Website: crate-barrel
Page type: customer-info-address
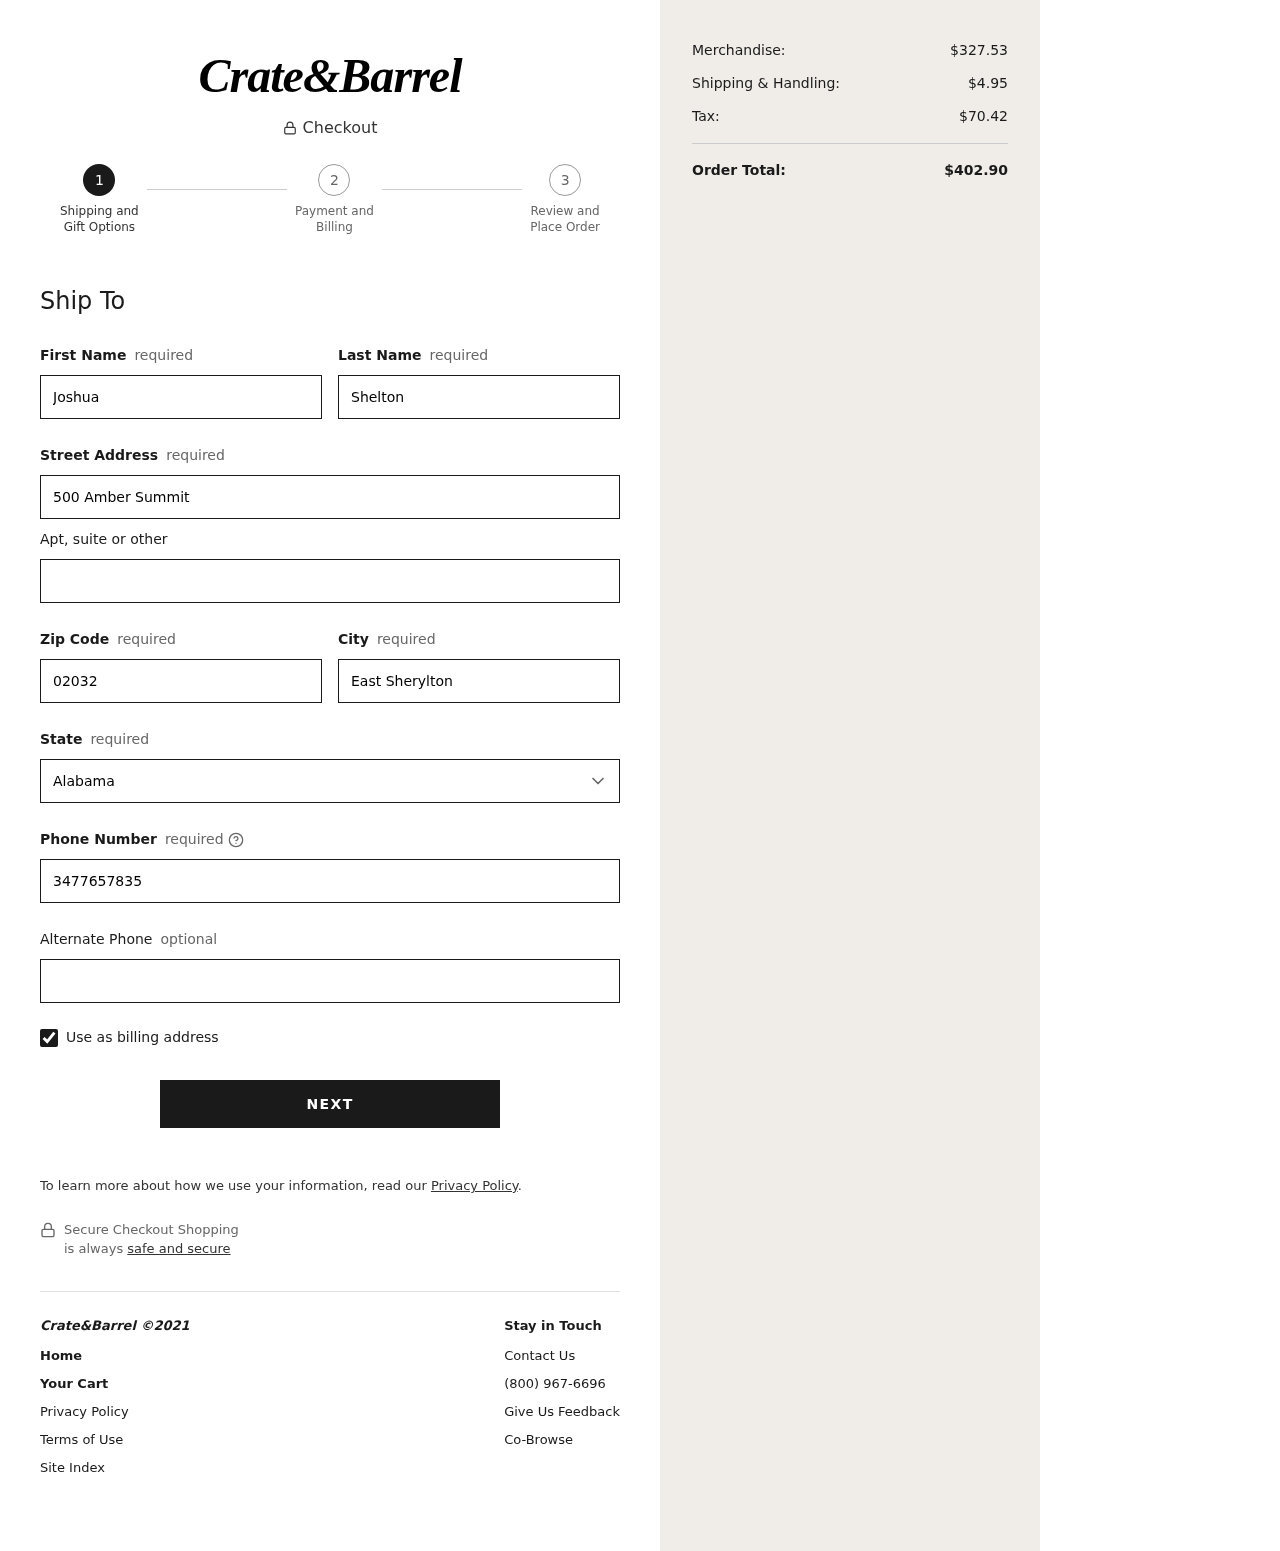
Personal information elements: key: PII_STATE
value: Alabama
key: PII_FIRSTNAME
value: Joshua
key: PII_LASTNAME
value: Shelton
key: PII_STREET
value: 500 Amber Summit
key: PII_POSTCODE
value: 02032
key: PII_CITY
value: East Sherylton
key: PII_PHONE
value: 3477657835
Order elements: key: ORDER_SUBTOTAL
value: $327.53
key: ORDER_SHIPPING_COST
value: $4.95
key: ORDER_TAX
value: $70.42
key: ORDER_TOTAL
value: $402.90